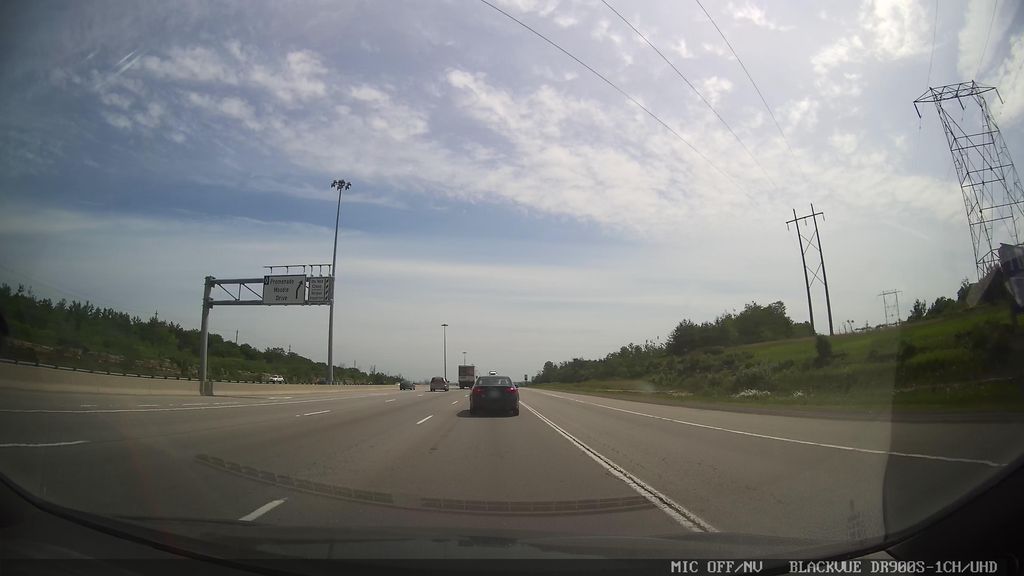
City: ottawa-gatineau